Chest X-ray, PA view. Patient: 79 years old, sex M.
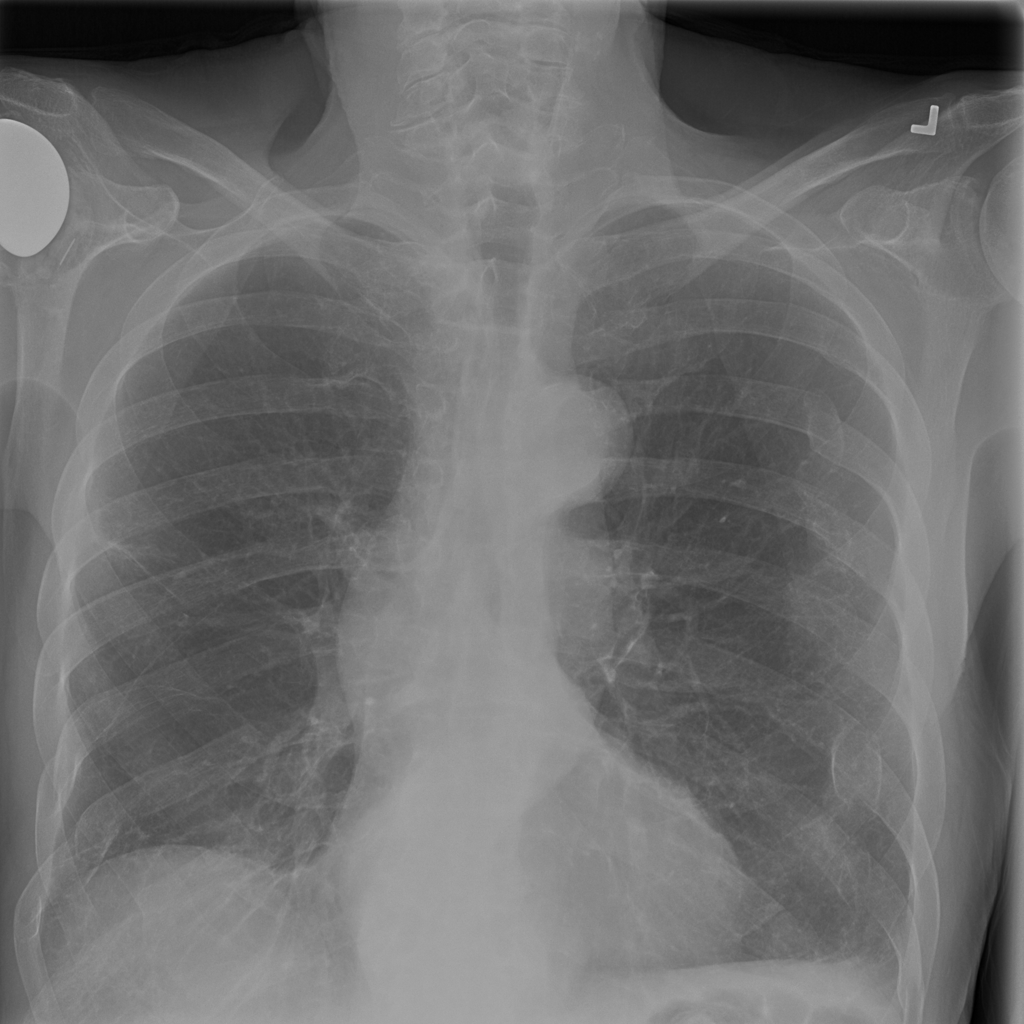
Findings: No Finding